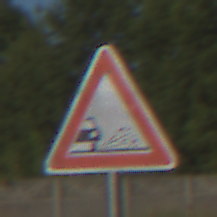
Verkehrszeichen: SplittSchotter
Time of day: MorningAfternoon
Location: Outdoor (Nature)
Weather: Clear
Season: NotSpecified
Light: Natural